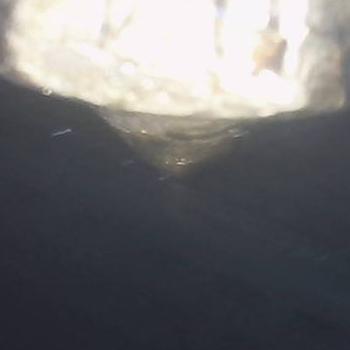
Flow rate: 112%